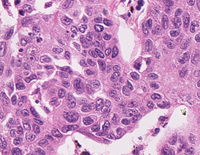
Tumor epithelial tissue: yes
Tumor-associated stroma tissue: no
Normal tissue: no